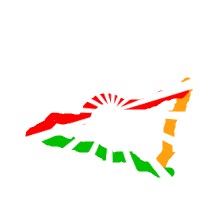
Shape: triangle